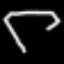
Label: diamond